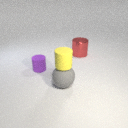
large gray rubber sphere to the left of large red metal cylinder